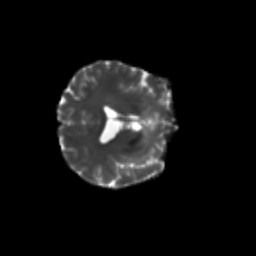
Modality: T2w
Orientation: axial
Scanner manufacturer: siemens
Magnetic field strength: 3 T
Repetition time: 9.2 s
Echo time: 0.084 s